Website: apple
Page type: order-tracking
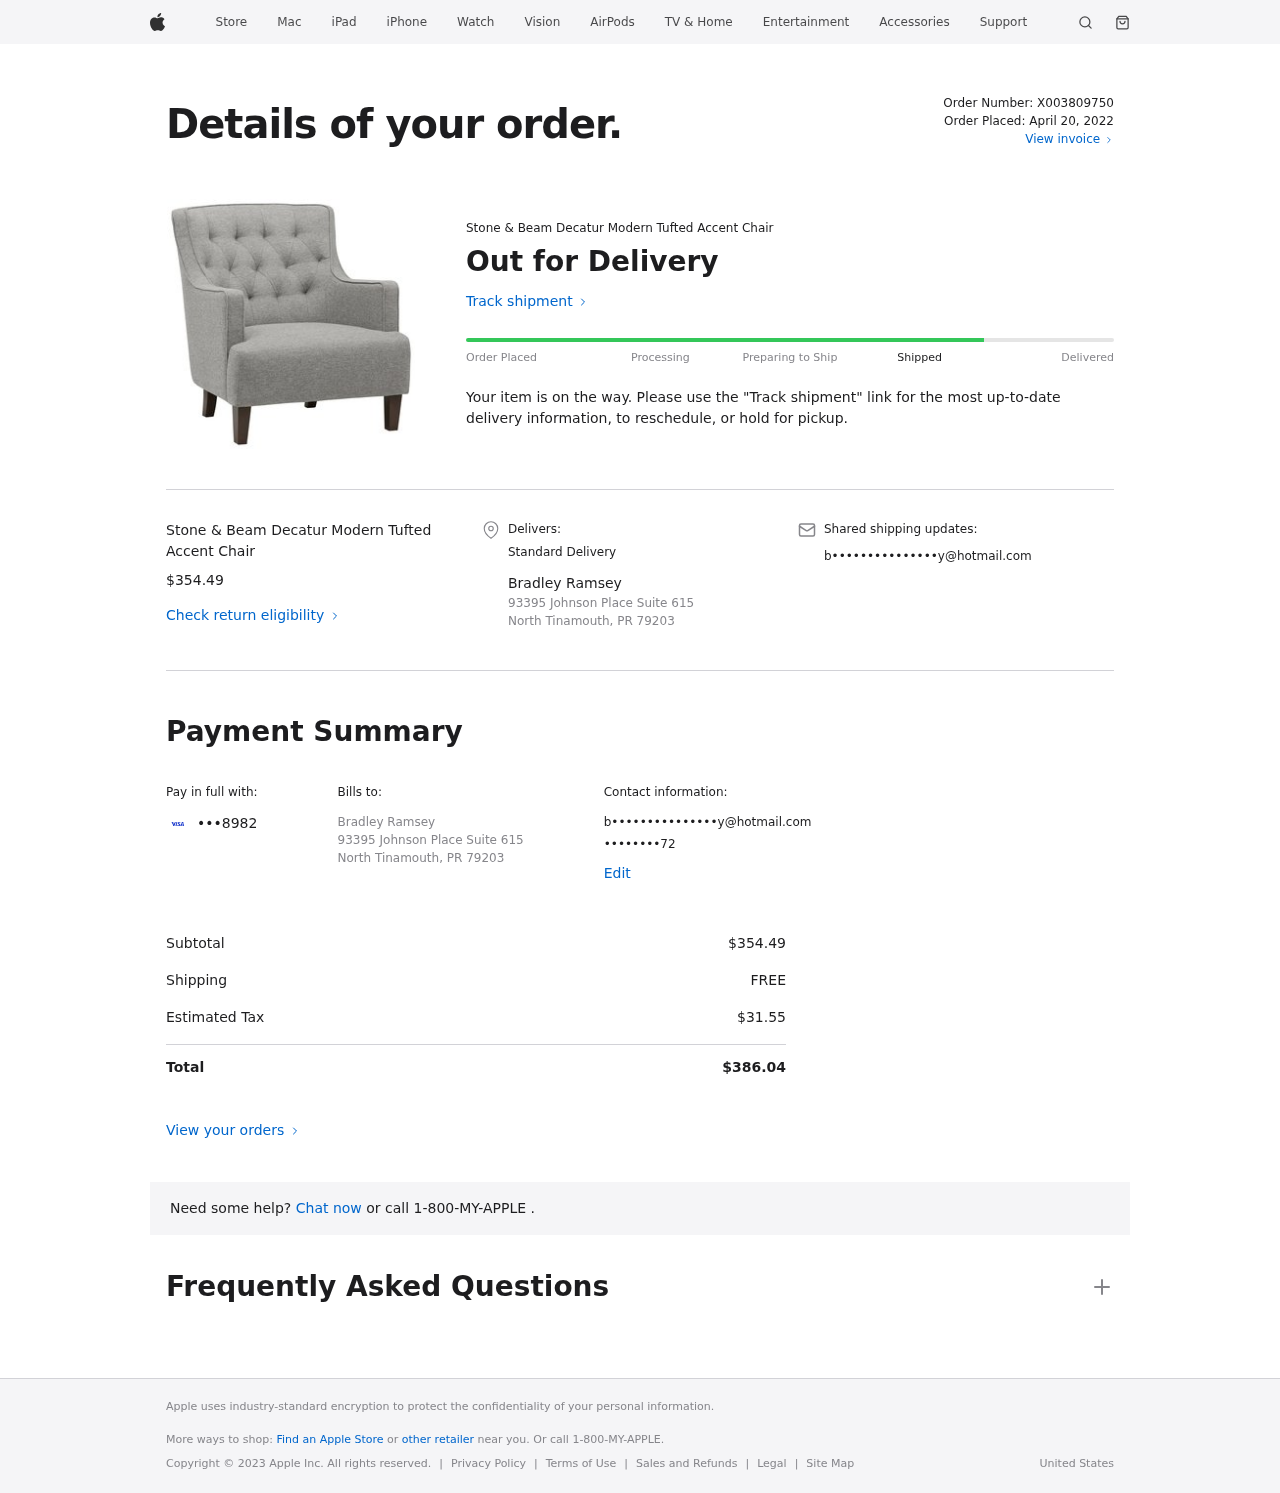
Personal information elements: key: PII_CARD_LAST4
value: •••8982
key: PII_CITY_STATE_ZIP
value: North Tinamouth, PR 79203
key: PII_EMAIL
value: b•••••••••••••••y@hotmail.com
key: PII_FULLNAME
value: Bradley Ramsey
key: PII_PHONE
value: ••••••••72
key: PII_STREET
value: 93395 Johnson Place Suite 615
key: PII_FULLNAME2
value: Bradley Ramsey
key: PII_CITY
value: North Tinamouth
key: PII_STATE
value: PR
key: PII_STATE_ABBR
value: PR
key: PII_POSTCODE
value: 79203
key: PII_POSTCODE_FULL
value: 79203
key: PII_CITY_STATE
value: North Tinamouth, PR
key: PII_POSTCODE_NUMERIC
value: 79203
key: PII_EMAIL2
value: b•••••••••••••••y@hotmail.com
Product elements: key: PRODUCT1_NAME
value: Stone & Beam Decatur Modern Tufted Accent Chair
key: PRODUCT1_PRICE
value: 354.49
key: PRODUCT1_NAME2
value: Stone & Beam Decatur Modern Tufted Accent Chair
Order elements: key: ORDER_ID
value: Order Number: X003809750
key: ORDER_DATE
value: Order Placed: April 20, 2022
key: ORDER_SUBTOTAL
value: $354.49
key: ORDER_SHIPPING_COST
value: FREE
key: ORDER_TAX
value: $31.55
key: ORDER_TOTAL
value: $386.04